Question: I have to show huge table to the user, and I need to allow user to select which fields he wants to see.
The question is: what is the best way to store those fields in the database? The only idea I've got so far is to crate a table like this:

and set those fields to '0' or '1', but it seems a bad idea to me.
What's the beast approach?
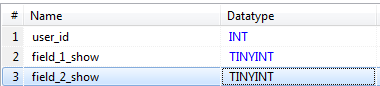
Answer: Let the table be :
'(user_id, field_name, enabled)'
if display order is needed too
'(user_id, field_name, disp_order, enabled)'
Pick those records which are 'enabled' against a given 'user_id' (sorted by 'disp_order' if needed).